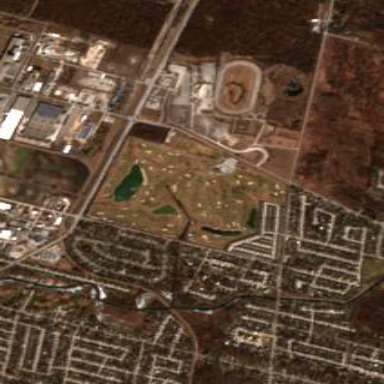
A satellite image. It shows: Golf course.